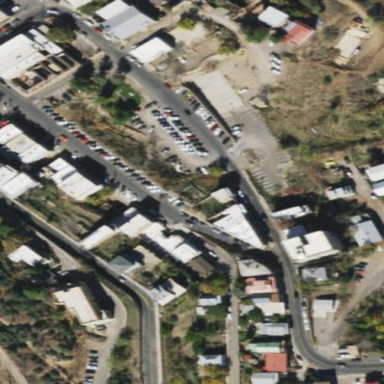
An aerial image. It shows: Street-side parking area.